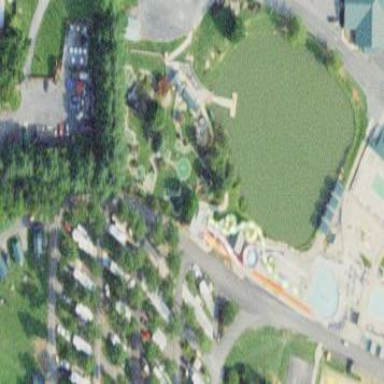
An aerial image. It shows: Water park.